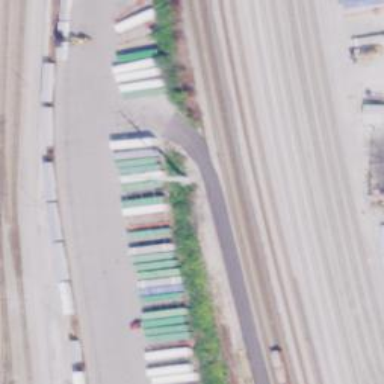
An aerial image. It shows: Railway track.